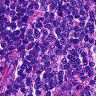
Metastatic tissue present: no